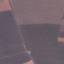
Land use / land cover: AnnualCrop